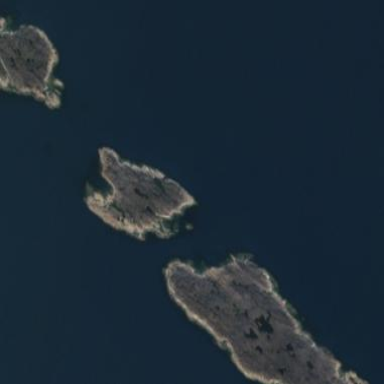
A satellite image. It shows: Island with natural coastline.